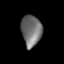
Tissue: lung
Cell type: Epithelial cells
Senescence score: 0.1663
Nuclear area (px): 619
Mean DAPI intensity: 110.977